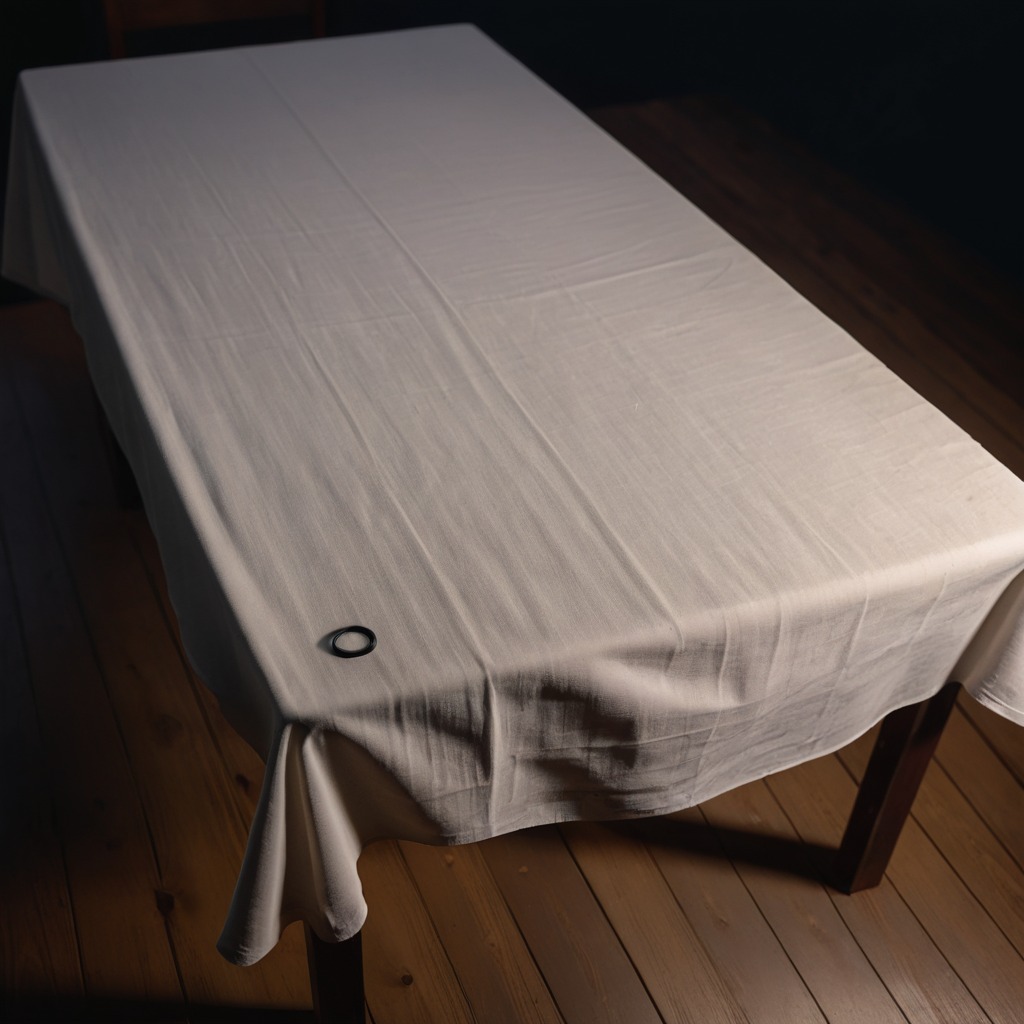
A rubber O-ring lies on the wooden table.